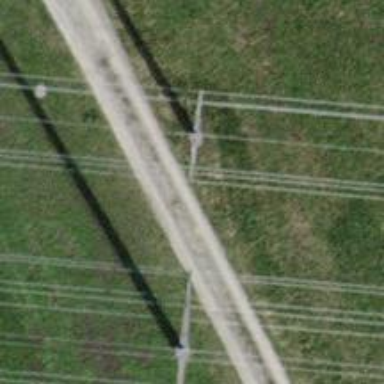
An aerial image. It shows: Power pole.